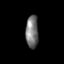
Tissue: skin
Cell type: Epithelial cells
Senescence score: 0.7002
Nuclear area (px): 405
Mean DAPI intensity: 118.563